Question: I created a custom vector font and trying to use it in some places that font awesome doesnt fit. However the font icons dont display property like the font awesome ones do. The CSS seems to be exact but I cant tell what is causing the issue. Below you will see the custom icon circled, while the others are font awesome. The icon just wont center like the font awesome icons.
You can find this markup on this page: <URL>

The HTML '<i>' looks centered, but the ':before' pushes the actual icon up.
'''
<i class="icon-ncaa icon-ebt-ncaa"></i>
'''
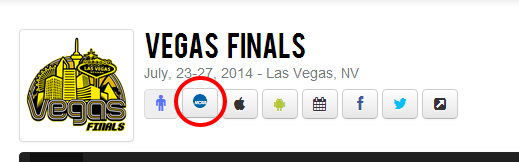
Answer: The main thing is that your glyphs are not centered correctly inside the custom font.
You need to edit the file ()
You also should remove the 'btn-ncaa' class from the container 'a' tag as it alters the 'vertical-align' and the whole button is misplaced as well in relation to the ones next to it..